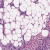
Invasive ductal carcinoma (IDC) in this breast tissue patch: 1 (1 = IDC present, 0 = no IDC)